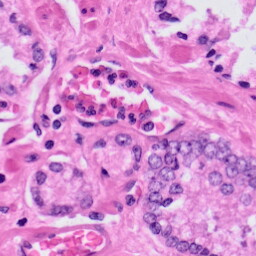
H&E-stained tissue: Prostate